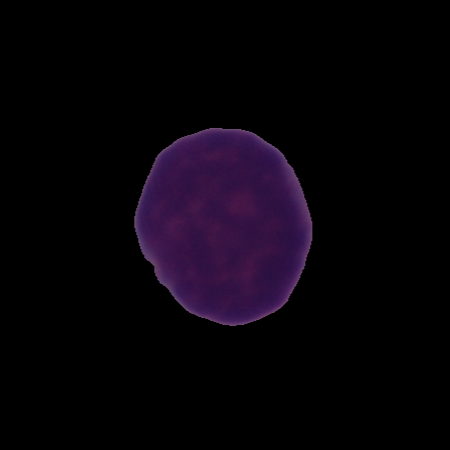
Label: cancer